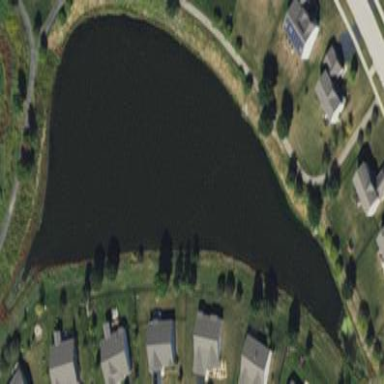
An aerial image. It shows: Pond surrounded by natural water.